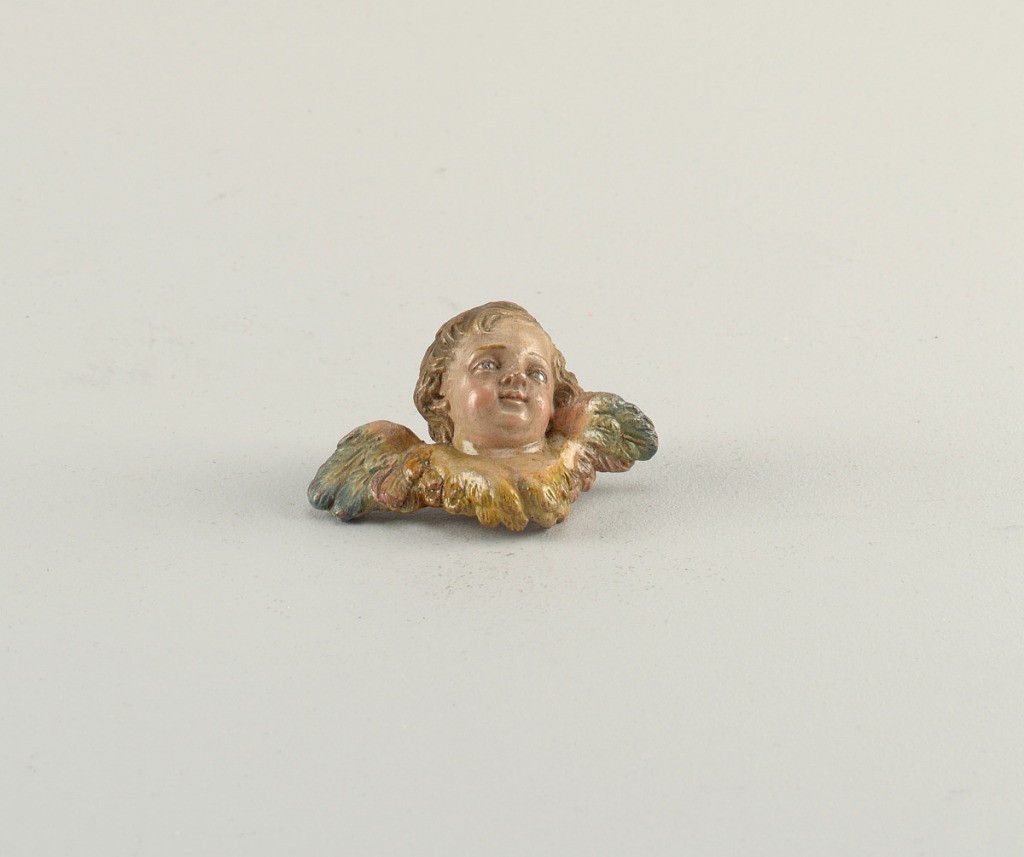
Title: Figures
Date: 18th century
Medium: Painted terracotta, glass (eyes)
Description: Head slightly lifted to its left. Wings extending from shoulders. Painted flesh colors, with pink and blue accents on wings.  Nail driven into back of head for suspension. Glass eyes